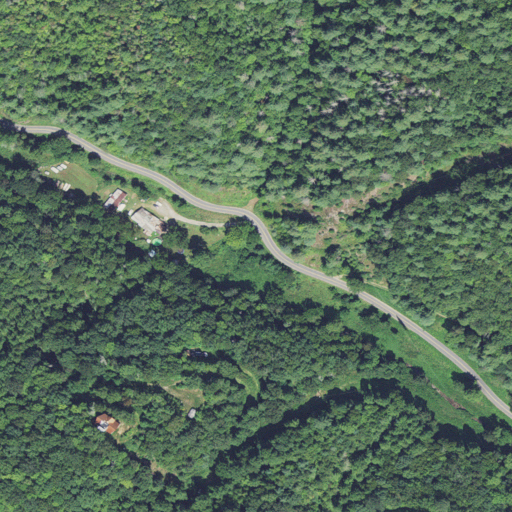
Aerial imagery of valley in North Carolina named Hickory Cove containing mixed forest, deciduous forest, evergreen forest, open development, and low intensity development